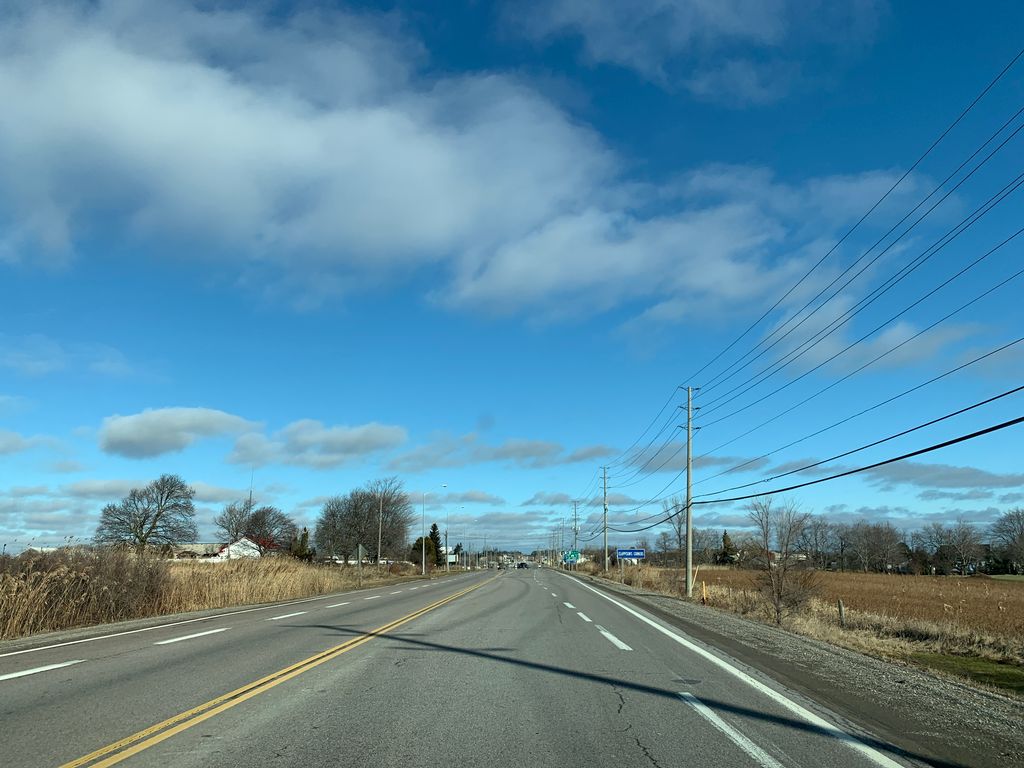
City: hamilton